Question: <URL>
In this SSCCE, there is a '.wrapper' div with 'display:table;' set, and it has three 'cell' divs with 'display:table-cell'.
The '.outer-number-container' is a child of the '.left-cell' div, but I want it to appear over the '.middle-cell' such that a vertical line passing through it's center would exactly be on the '.middle-cell'; I mean '.left-cell''.right-cell'

'.right-cell'
'''
<div class="left-cell cell" align="left">
<div class="step-container">
<div class="content-box">
<div class="content-image" style="background-image: url(http://simeonhookphotography.com/wp-content/gallery/favorites/norway-countryside-to-bergen.jpg);"></div>
<div class="content-text">Lorem Ipsum is simply dummy text of the printing and typesetting industry. Lorem Ipsum has been the industry's standard dummy text ever since the 1500s, when an unknown printer took a galley of type and scrambled it to make a type specimen book. It has survived not only five centuries, but also the leap into electronic typesetting, remaining essentially unchanged. It was popularised in the 1960s with the release of Letraset sheets containing Lorem Ipsum passages, and more recently with desktop publishing software like Aldus PageMaker including versions of Lorem Ipsum.</div>
</div>
<div class="notch-outer-container">
<div class="notch-inner-container">
<div class="right-face-notch notch"></div>
</div>
</div>
<div class="number-outer-container">
<div class="number-inner-container">
<div class="number-banner"></div>
</div>
</div>
</div>
</div>
<div class="middle-cell cell"></div>
<div class="right-cell cell" align="right" >
<div class="step-container">
<div class="number-outer-container">
<div class="number-inner-container">
<div class="number-banner"></div>
</div>
</div>
<div class="notch-outer-container">
<div class="notch-inner-container">
<div class="left-face-notch notch"></div>
</div>
</div>
<div class="content-box">
<div class="content-text">Lorem Ipsum is simply dummy text of the printing and typesetting industry. Lorem Ipsum has been the industry's standard dummy text ever since the 1500s, when an unknown printer took a galley of type and scrambled it to make a type specimen book. It has survived not only five centuries, but also the leap into electronic typesetting, remaining essentially unchanged. It was popularised in the 1960s with the release of Letraset sheets containing Lorem Ipsum passages, and more recently with desktop publishing software like Aldus PageMaker including versions of Lorem Ipsum.</div>
<div class="content-image" style="background-image:url(http://www.penttila-gardens.com/activities/walking/countryside/images/02-harvest.jpg)">
</div>
</div>
</div>
</div>
</div>
'''
'''
.wrapper {
height:100%;
width: 95%;
margin: 10px auto;
display: table;
background-color:teal;
}
.cell {
display:table-cell;
vertical-align: top;
}
.left-cell {
width:50%
}
.middle-cell {
height:100%;
background-color: white;
width:1.5px;
font-size: 0;
box-shadow: 0px 50px 10px black;
-moz-box-shadow: 0px 50px 10px black;
-webkit-box-shadow: 0px 50px 10px black;
}
.right-cell {
/* width:50%*/ /*Commenting b/c both right and left 50, 50 squish and vanish the middle between them*/
background-color: blueviolet
}
.step-container {
max-height: 200px;
font-size: 0;
}
.content-box {
display: inline-block;
width: 250px;
height: 200px;
/*border: 5px solid blue;*/
font-size: 0;
}
.content-box .content-image {
width:35%;
height:100%;
background-size: cover;
display: inline-block
}
.content-box .content-text {
background-color: rgb(255, 255, 255);
color: #1c1a1a;
font-family: sans-serif;
font-size: 15px;
font-weight: 100;
overflow:auto;
display: inline-block;
width:65%;
height:100%;
}
.notch-outer-container {
display:inline-block;
}
.left-cell .notch-outer-container {
margin-right: 10px;
}
.right-cell .notch-outer-container {
margin-left: 10px;
}
.notch-inner-container {
height:200px;
display:flex;
flex-direction: column;
justify-content: center;
}
.notch {
width: 0;
height: 0;
border-top: 15px solid transparent;
border-bottom: 15px solid transparent;
}
.right-face-notch {
border-left: 15px solid brown;
}
.left-face-notch {
border-right: 15px solid brown;
}
.number-outer-container {
display:inline-block;
}
.number-inner-container {
height:200px;
display:flex;
flex-direction: column;
justify-content: center;
}
.number-banner {
width:30px;
height:30px;
background-color:crimson;
-moz-border-radius: 15px;
-webkit-border-radius: 15px;
border-radius: 15px;
}
.right-cell .number-outer-container {
display: none;
}
'''
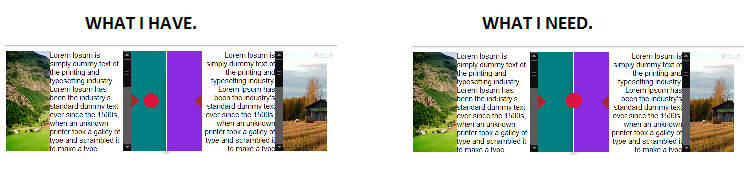
Answer: In your case i manage this point with position absolute:
'''
.number-inner-container {
position:relative;
}
.number-banner {
position:absolute;
left:-13px;
top:50%;
margin-top:-15px;
}
'''